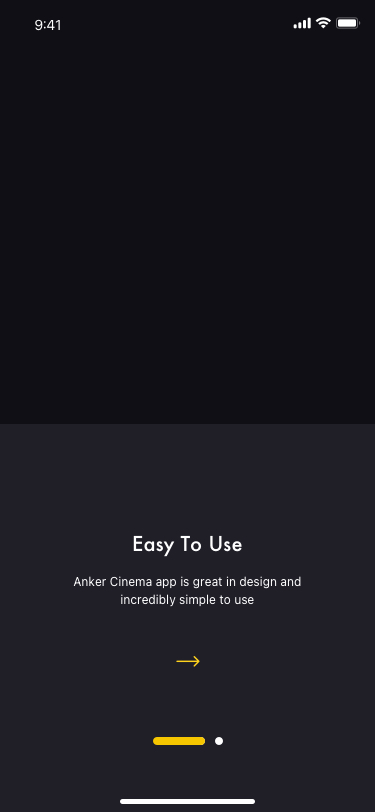
Text in this UI design:
Easy To Use
Anker Cinema app is great in design and incredibly simple to use
9:41